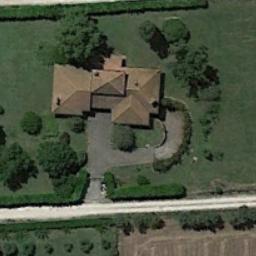
Label: residential